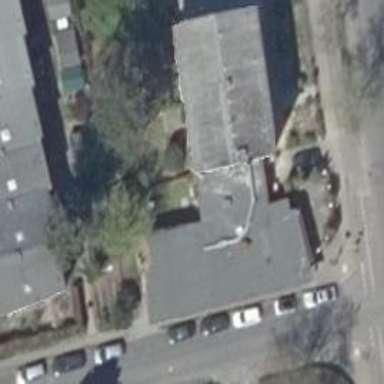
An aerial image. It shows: Restaurant.